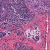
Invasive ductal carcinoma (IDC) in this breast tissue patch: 0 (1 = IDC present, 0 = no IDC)